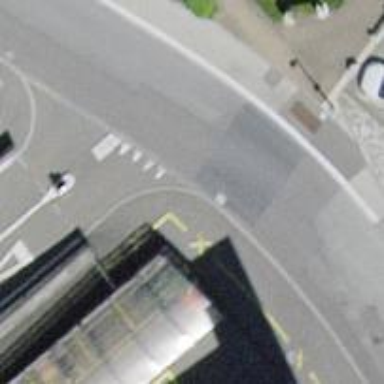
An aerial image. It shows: Kerb serving as barrier.